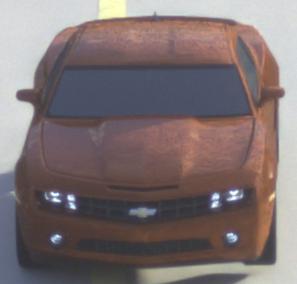
Make: Chevrolet
Model: Camaro Cabriolet 6.2 V8
Detailed model: Camaro (V) Coupé
Model produced from: 2011/09
Model produced until: 2014/02
Doors: 2
Color: orange
Road condition: dry road
Daytime: morning or afternoon
Contrast: medium contrast